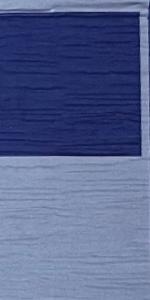
Label: Empty